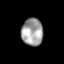
Tissue: skin
Cell type: Epithelial cells
Senescence score: 0.2813
Nuclear area (px): 579
Mean DAPI intensity: 160.952